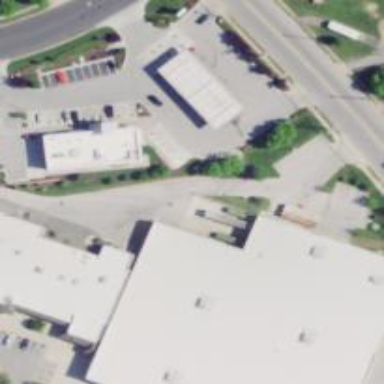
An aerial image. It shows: Retail area.